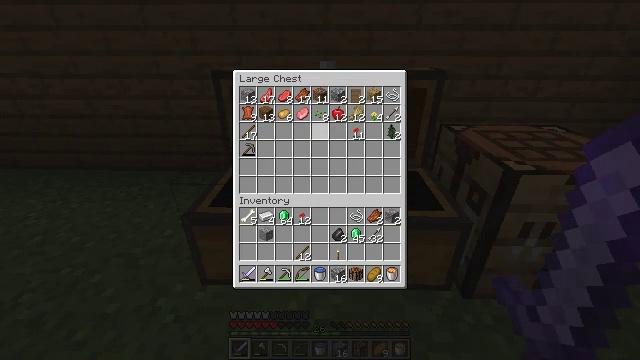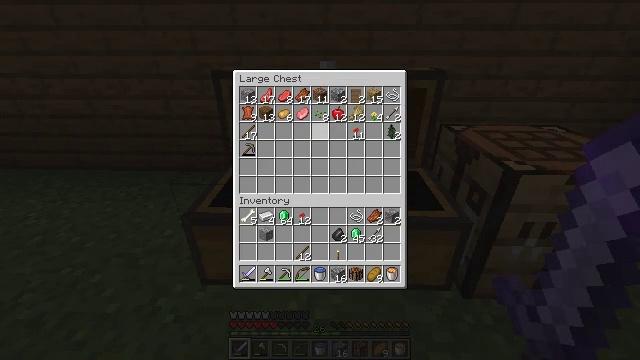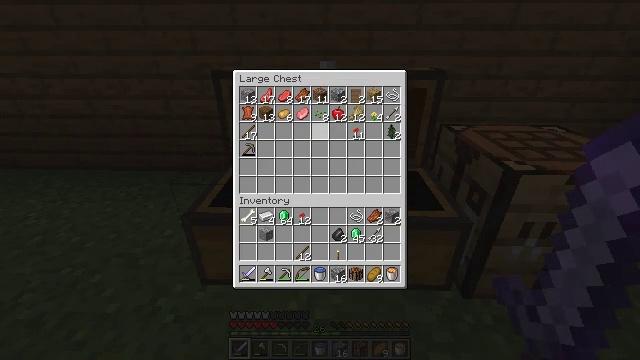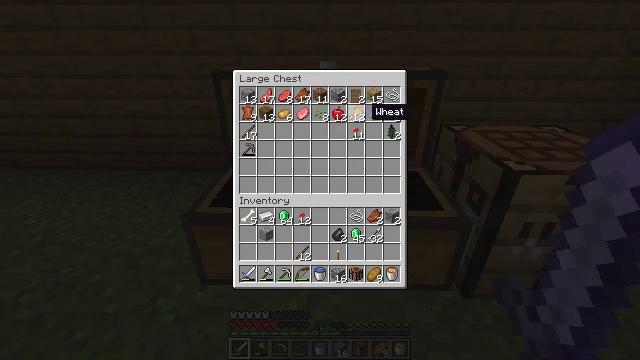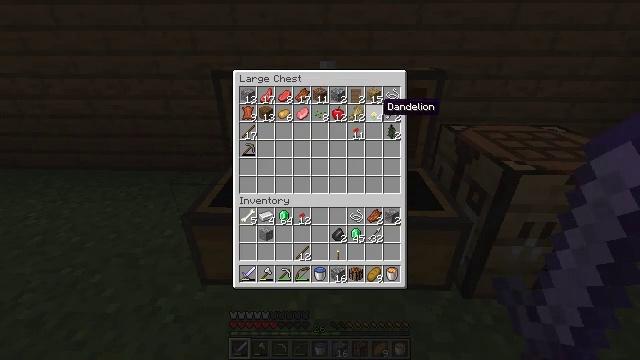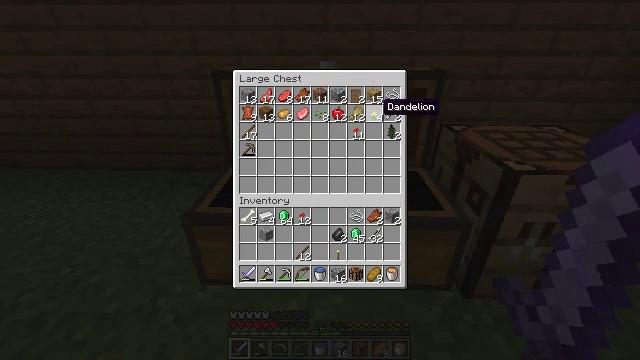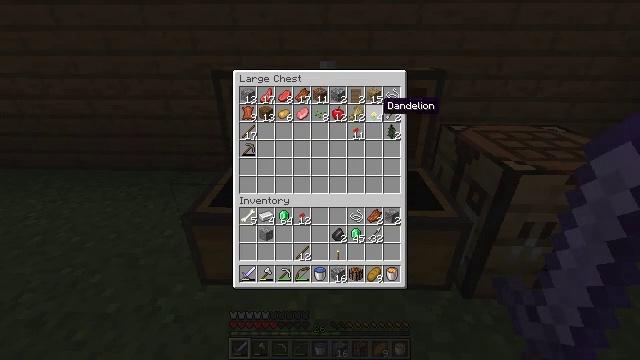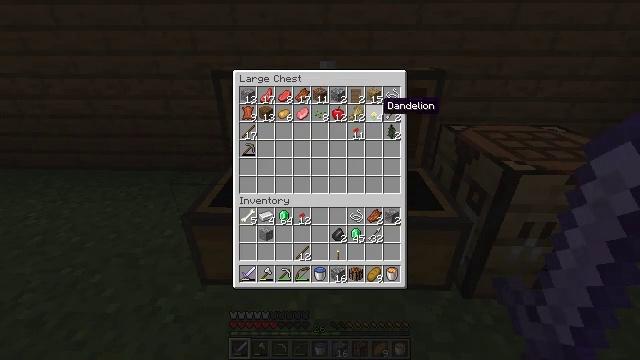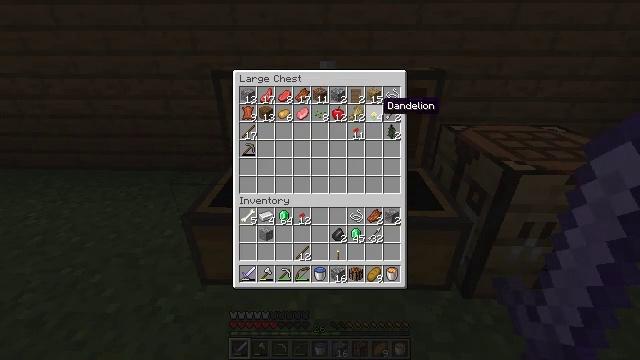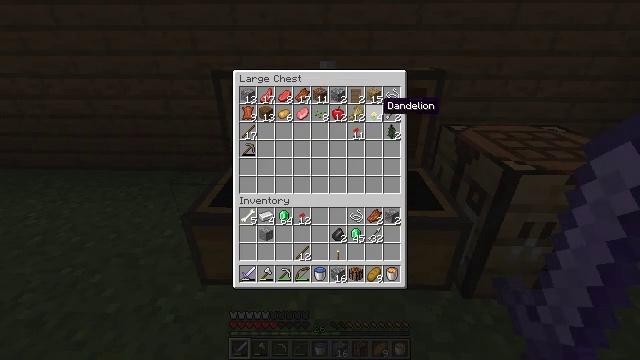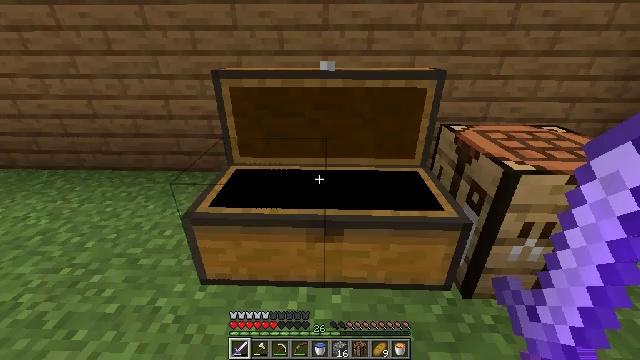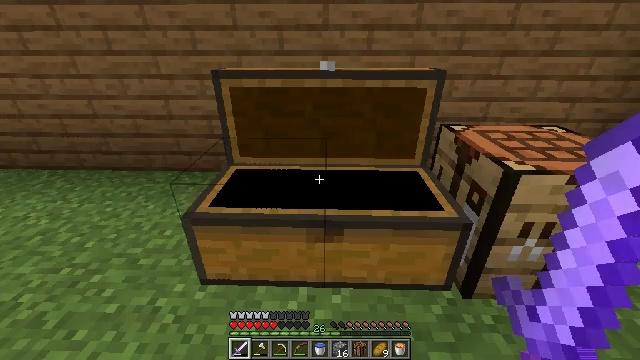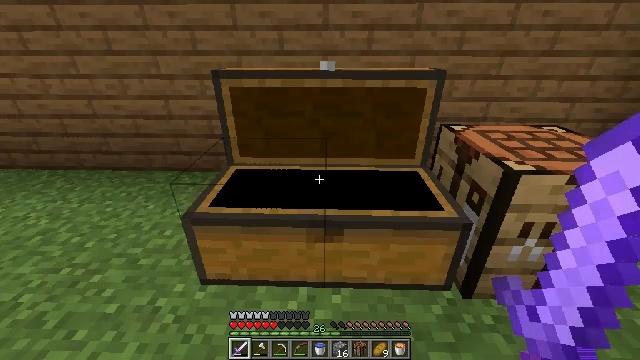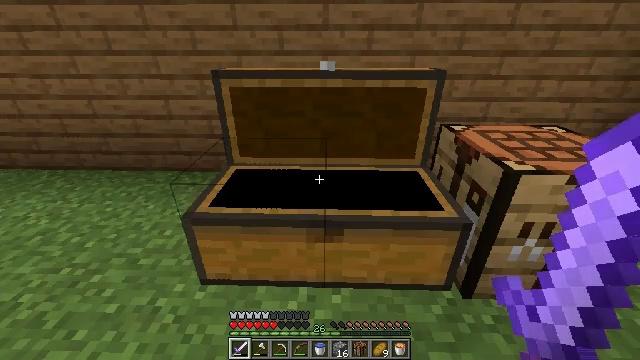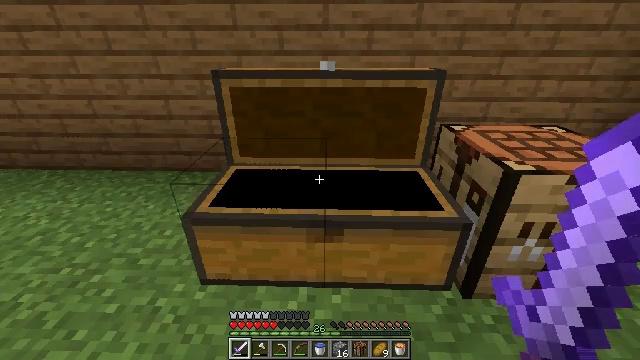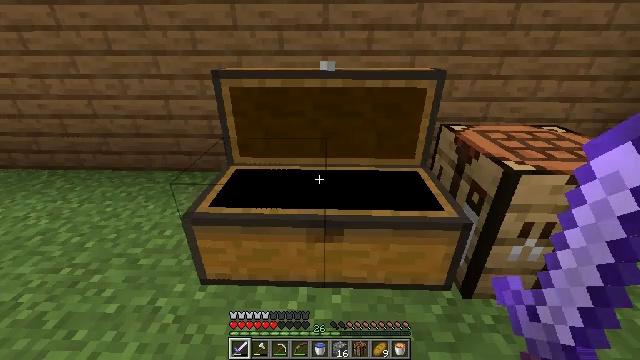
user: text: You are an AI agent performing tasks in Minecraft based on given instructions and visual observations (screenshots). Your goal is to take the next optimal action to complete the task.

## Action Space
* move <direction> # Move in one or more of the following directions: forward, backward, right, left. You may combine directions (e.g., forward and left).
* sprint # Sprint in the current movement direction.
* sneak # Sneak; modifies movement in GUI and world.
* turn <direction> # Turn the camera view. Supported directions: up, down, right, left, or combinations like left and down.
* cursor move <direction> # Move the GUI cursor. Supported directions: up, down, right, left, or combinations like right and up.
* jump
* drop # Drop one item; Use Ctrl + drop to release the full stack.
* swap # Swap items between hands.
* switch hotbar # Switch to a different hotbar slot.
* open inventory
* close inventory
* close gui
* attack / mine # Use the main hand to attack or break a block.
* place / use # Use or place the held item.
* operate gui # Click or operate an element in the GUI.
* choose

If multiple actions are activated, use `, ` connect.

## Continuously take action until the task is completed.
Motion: motion action
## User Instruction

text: Craft a smithing table.
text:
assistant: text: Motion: no_op
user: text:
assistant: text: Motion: no_op
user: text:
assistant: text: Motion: cursor move right and up
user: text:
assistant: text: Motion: cursor move right
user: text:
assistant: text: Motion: no_op
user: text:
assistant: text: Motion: no_op
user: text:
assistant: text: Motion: no_op
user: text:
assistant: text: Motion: no_op
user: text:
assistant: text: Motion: no_op
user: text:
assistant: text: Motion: close inventory
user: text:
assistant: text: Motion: close inventory
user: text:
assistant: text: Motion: close inventory
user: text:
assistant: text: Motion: no_op
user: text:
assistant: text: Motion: no_op
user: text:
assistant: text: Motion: no_op
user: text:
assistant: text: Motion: no_op
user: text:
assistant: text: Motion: use / place
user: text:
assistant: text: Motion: use / place
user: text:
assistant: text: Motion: use / place
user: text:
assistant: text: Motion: no_op
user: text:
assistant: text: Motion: no_op
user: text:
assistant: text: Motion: open gui
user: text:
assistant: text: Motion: no_op
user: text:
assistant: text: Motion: no_op
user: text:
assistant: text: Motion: no_op
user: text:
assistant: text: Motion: no_op
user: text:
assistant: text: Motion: no_op
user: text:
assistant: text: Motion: no_op
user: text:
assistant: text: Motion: no_op
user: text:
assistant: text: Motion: no_op